Interaction volume radius: 5 \u00c5
Interaction volume height: 15 \u00c5
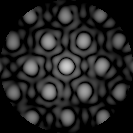
Disorder parameter: 0.2213